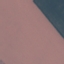
Label: AnnualCrop